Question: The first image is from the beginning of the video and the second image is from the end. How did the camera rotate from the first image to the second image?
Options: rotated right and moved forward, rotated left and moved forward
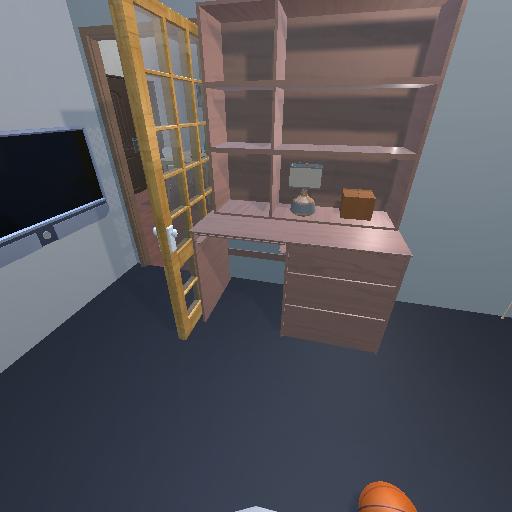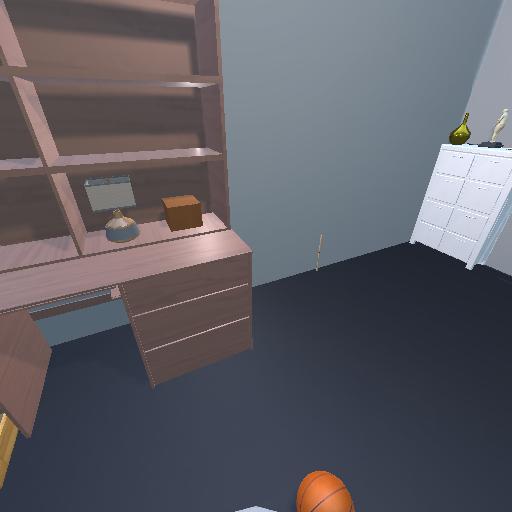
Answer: rotated right and moved forward